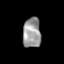
Tissue: skin
Cell type: Epithelial cells
Senescence score: 0.2118
Nuclear area (px): 525
Mean DAPI intensity: 155.472